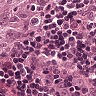
Metastatic tissue present: yes